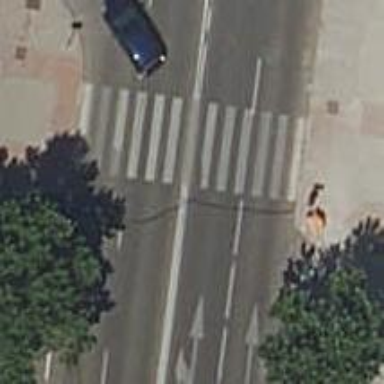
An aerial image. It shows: Zebra crossing on the road.